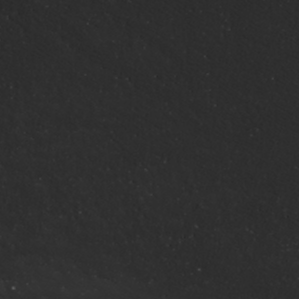
Label: non_frost